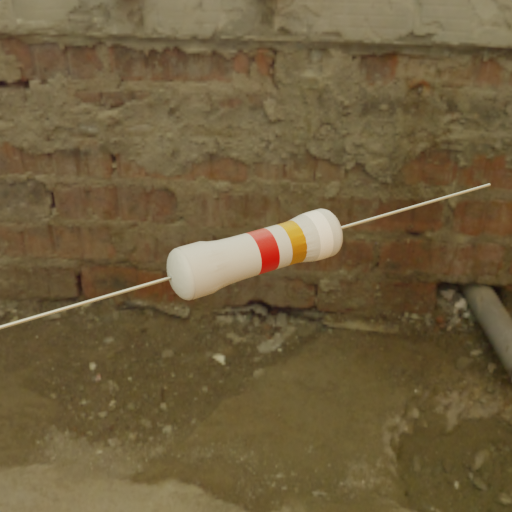
Resistor colour bands (in order): red, gold, white